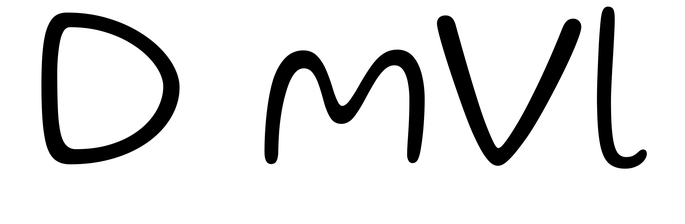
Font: Gluten_ExtraLight